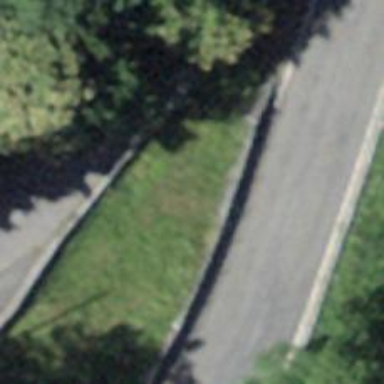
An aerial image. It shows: Bus stop along the road.